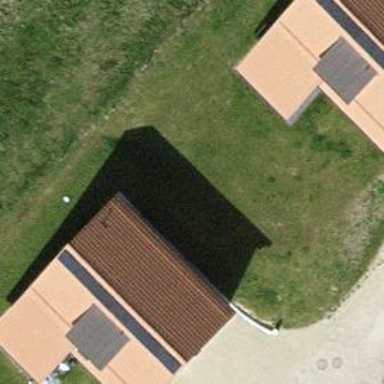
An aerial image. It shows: Simple and straightforward house.